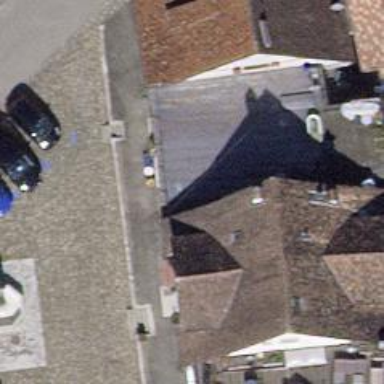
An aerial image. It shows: Terrace building.